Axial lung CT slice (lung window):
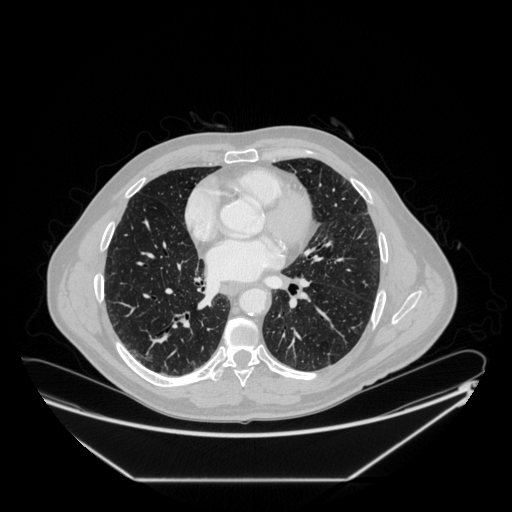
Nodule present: no